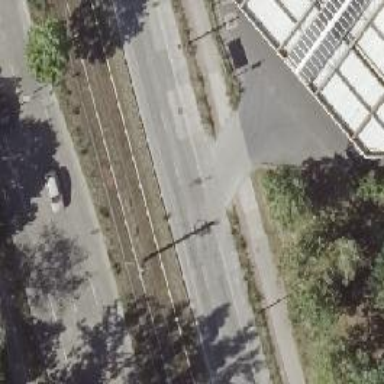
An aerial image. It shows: Secondary road with concrete surface and lane markings.